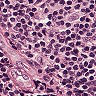
Metastatic tissue present: no